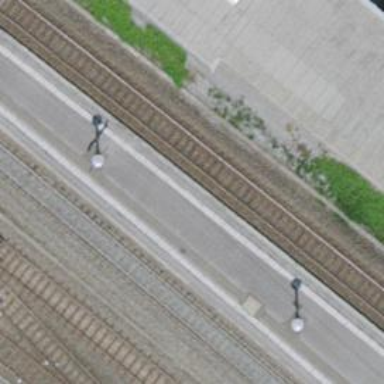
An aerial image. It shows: Single railway track with electrification through contact line.